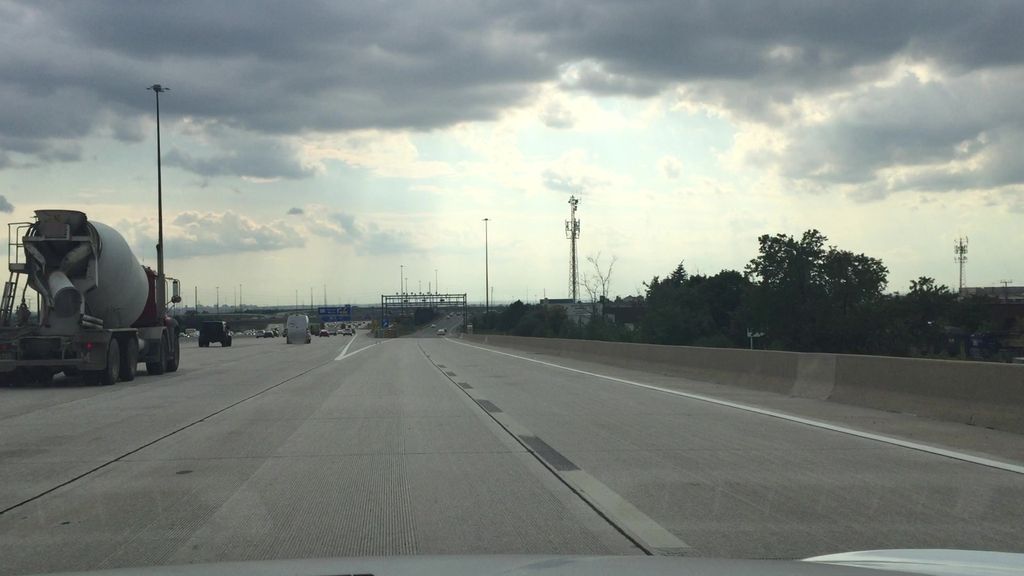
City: toronto